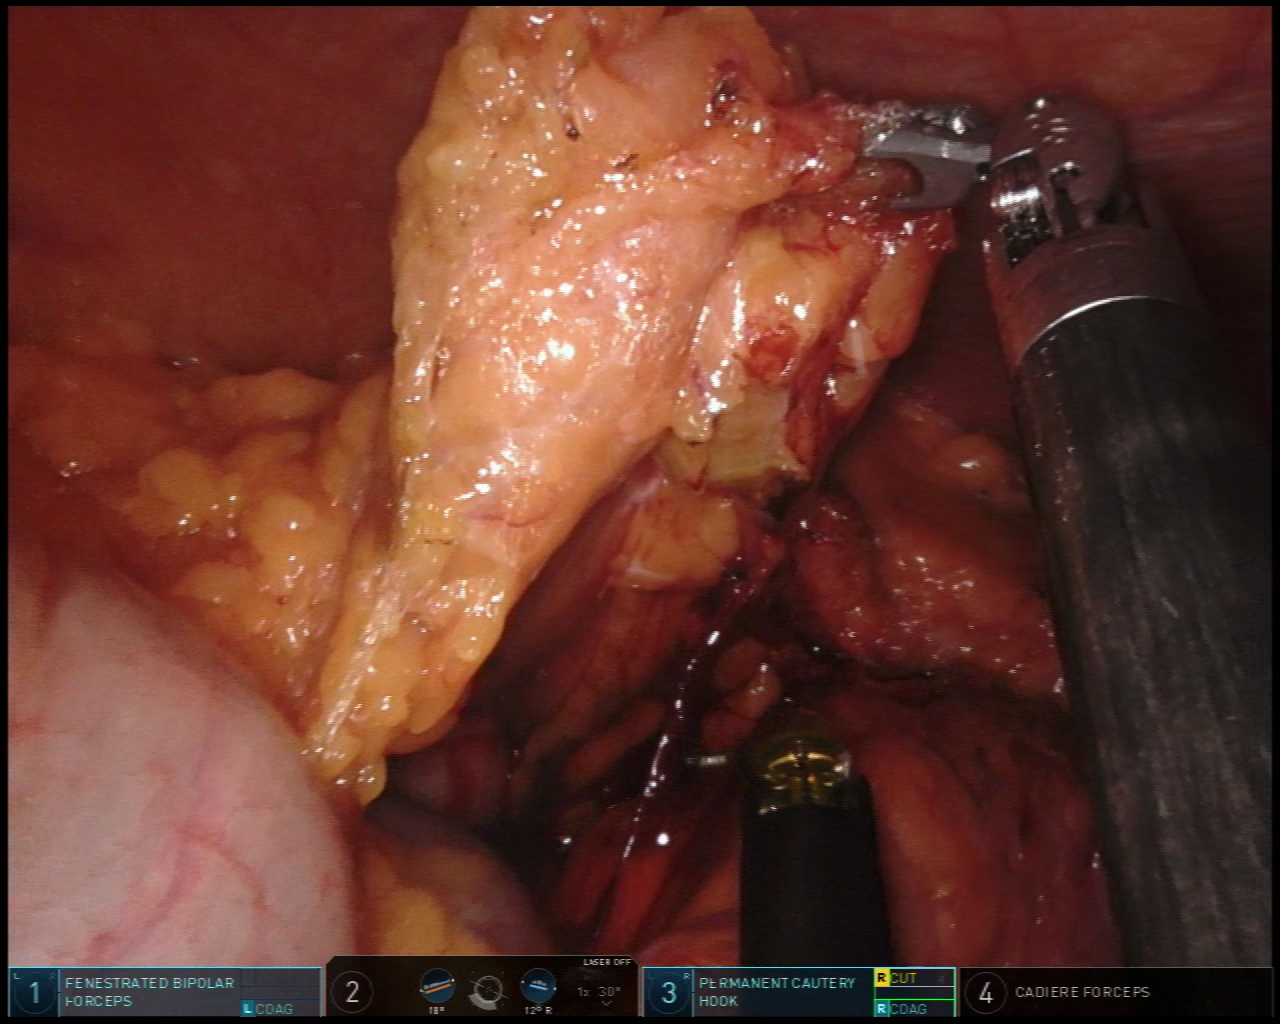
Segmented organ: stomach
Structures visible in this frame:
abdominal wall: yes
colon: yes
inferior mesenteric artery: no
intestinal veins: no
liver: no
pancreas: no
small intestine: no
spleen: no
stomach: yes
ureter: no
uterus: no
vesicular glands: no